Question: I'm trying to work with an issue I've had before with CSS with Wordpress and would like to get an extra few sets of eyes on it to see if in fact what I'm doing is the best way for it or is there is a better way.
I'm setting a social media section within my main - This is how it appears in my header and footer.'''
<li id="header-widget-area">
<ul class="icons-medium">
<li class="site-icon"><a target="_blank" href="#">Icon 1</a></li>
<li class="site-icon"><a target="_blank" href="#">Icon 2</a></li>
<li class="site-icon"><a target="_blank" href="#">Icon 3</a></li>
<li class="site-icon"><a target="_blank" href="#">Icon 4</a></li>
</ul>
</li>
#header-widget-area ul {
float: right;
padding: 0;
width: 300px;
border: 1px solid red;
}
#header-widget-area ul.icons-medium li, #footer-widget-area-right ul.icons-medium li {
background: none repeat scroll 0 0 transparent;
float: right;
padding: 0;
width: 60px;
list-style-type: none;
}
'''
My jsfiddle - <URL> but then for media queries I'd like to have the element centered and social media icons inside to be centered as well. So I've done this but I still have to keep a width on this or it won't center.Added slight modifications to CSS for this '''
#header-widget-area ul {
float: none;
padding: 0;
width: 300px;
border: 1px solid red;
overflow:auto;
margin: 0 auto;
}
#header-widget-area ul.icons-medium li, #footer-widget-area-right ul.icons-medium li {
background: none repeat scroll 0 0 transparent;
float: left;
padding: 0;
width: 60px;
list-style-type: none;
}
'''
My jsfiddle - <URL>So my goal is to allow for more to be added but not have that extra space to the right in my media queries so this is properly centers. Also, is there a way for my "Icon 1" to remain positioned to the right in the media query? Or is the only way to do what I'm trying to do is to always have a set width and then when a new icon is added it would follow suit underneath as long as I keep the height auto? Which would then mean if a new icon was added to the header the height of the would expand thus pushing the box that is below it down?Thanks in advance!
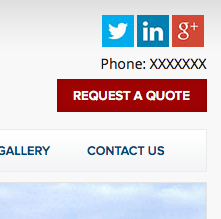
Answer: I think I understand what you are asking. Does this look right to you?
<URL>
I have given the list elements a width of 25% each, floated left with centered text. (if you plan on using borders you will also need to set 'box-sizing:border-box' as well - with the various vendor prefixes).
I have also centered the UL which I believe you are trying to do in your media queries.
CSS:
'''
@media only screen and (max-width:600px) {
ul {
list-style:none;
padding:0px;
margin:0px;
}
#header-widget-area ul {
float: none;
padding: 0;
width: 300px;
border: 1px solid red;
margin:0 auto;
list-style:none;
}
#header-widget-area ul:after {
content: " ";
display:block;
height:0px;
clear:both;
float:none;
}
#header-widget-area ul.icons-medium li, #footer-widget-area-right ul.icons-medium li {
background: none repeat scroll 0 0 transparent;
float: left;
padding: 0;
width: 25%;
list-style: none;
text-align:center
}
}
'''